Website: lowes
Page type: billing-address
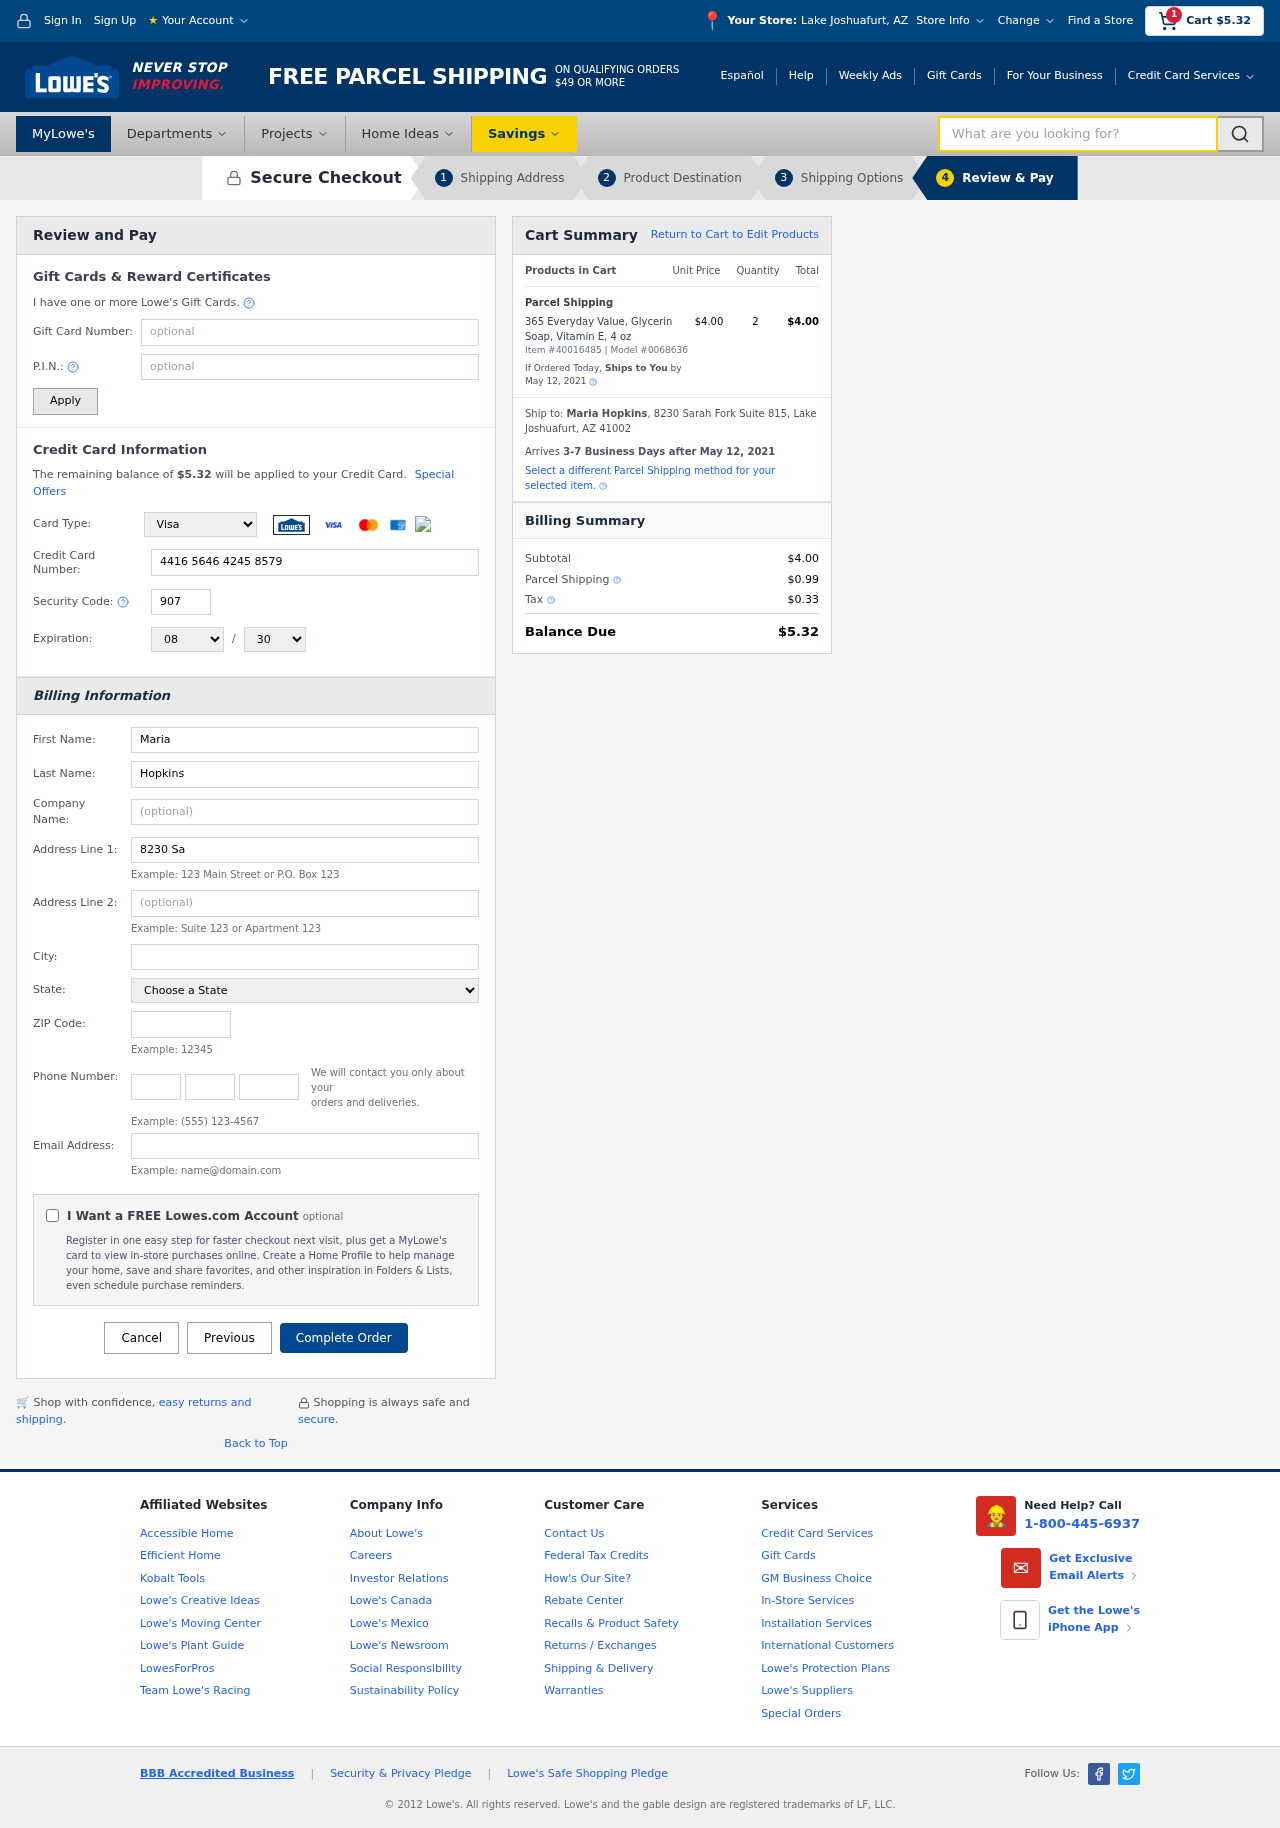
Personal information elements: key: PII_CARD_CVV
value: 907
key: PII_CARD_EXPIRY_MONTH
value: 08
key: PII_CARD_EXPIRY_YEAR
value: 30
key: PII_CARD_NUMBER
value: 4416 5646 4245 8579
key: PII_CARD_TYPE
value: Visa
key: PII_CITY
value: Lake Joshuafurt
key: PII_CITY_STATE
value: Lake Joshuafurt, AZ
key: PII_EMAIL
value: maria_hopkins@hotmail.com
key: PII_FIRSTNAME
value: Maria
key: PII_FULLNAME
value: Maria Hopkins
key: PII_LASTNAME
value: Hopkins
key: PII_PHONE_AREA
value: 358
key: PII_PHONE_PREFIX
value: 463
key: PII_PHONE_SUFFIX
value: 9952
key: PII_POSTCODE
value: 41002
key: PII_STATE
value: Arizona
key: PII_STREET
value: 8230 Sarah Fork Suite 815
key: PII_STREET2
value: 54805 Jimenez Courts Suite 242
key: PII_CITY_STATE_ZIP
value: Lake Joshuafurt, AZ 41002
Product elements: key: PRODUCT1_NAME
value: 365 Everyday Value, Glycerin Soap, Vitamin E, 4 oz
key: PRODUCT1_PRICE
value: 4
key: PRODUCT1_QUANTITY
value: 2
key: PRODUCT_ITEM_NUMBER
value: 40016485
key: PRODUCT_MODEL_NUMBER
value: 0068636
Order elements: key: ORDER_SUBTOTAL
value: $5.32
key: ORDER_TOTAL
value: $5.32
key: ORDER_SHIPPING_DATE
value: May 12, 2021
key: ORDER_SUBTOTAL
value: $4.00
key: ORDER_DELIVERY_DATE
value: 3-7 Business Days after May 12, 2021
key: ORDER_SHIPPING_DATE2
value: May 12, 2021
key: ORDER_SUBTOTAL2
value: $4.00
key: ORDER_SHIPPING_COST
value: $0.99
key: ORDER_TAX
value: $0.33
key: ORDER_TOTAL2
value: $5.32
Search elements: key: HEADER_SEARCH
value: What are you looking for?